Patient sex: M
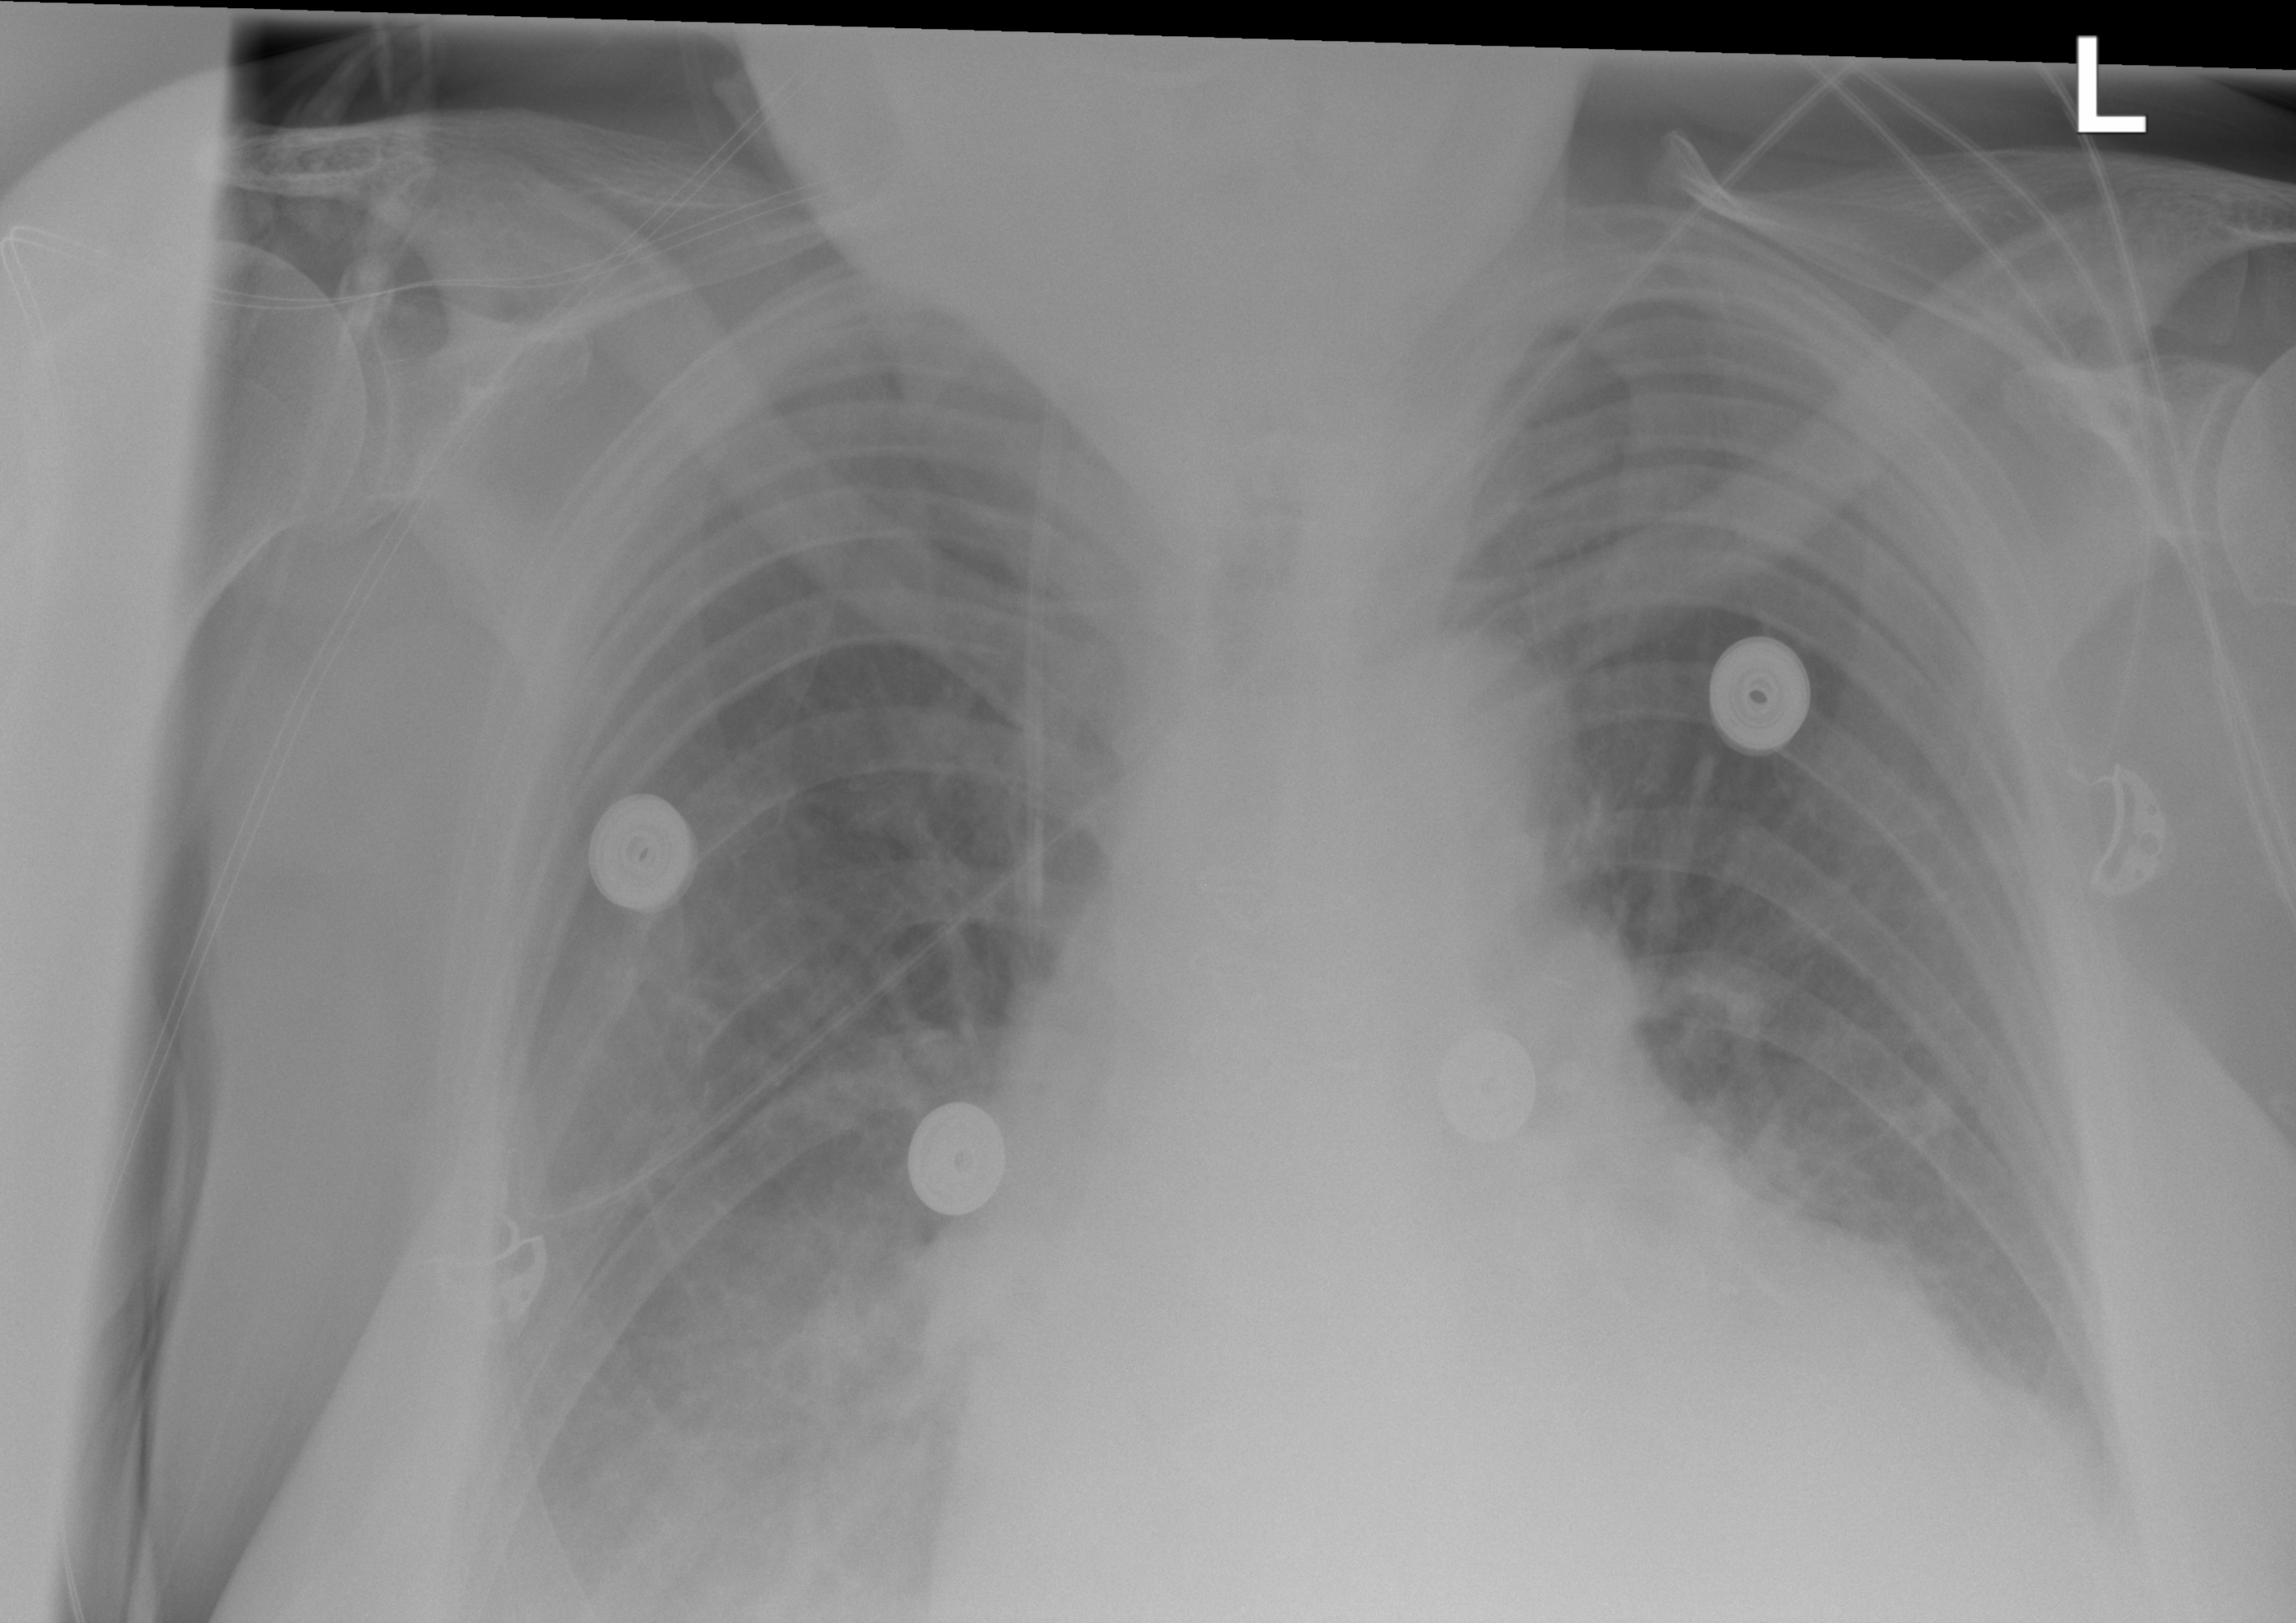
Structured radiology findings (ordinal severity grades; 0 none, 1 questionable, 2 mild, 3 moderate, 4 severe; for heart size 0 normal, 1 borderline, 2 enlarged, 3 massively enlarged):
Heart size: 2
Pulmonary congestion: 0
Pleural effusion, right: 2
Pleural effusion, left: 2
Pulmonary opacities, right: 0
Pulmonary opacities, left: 0
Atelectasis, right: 2
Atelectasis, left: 2